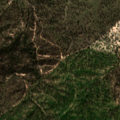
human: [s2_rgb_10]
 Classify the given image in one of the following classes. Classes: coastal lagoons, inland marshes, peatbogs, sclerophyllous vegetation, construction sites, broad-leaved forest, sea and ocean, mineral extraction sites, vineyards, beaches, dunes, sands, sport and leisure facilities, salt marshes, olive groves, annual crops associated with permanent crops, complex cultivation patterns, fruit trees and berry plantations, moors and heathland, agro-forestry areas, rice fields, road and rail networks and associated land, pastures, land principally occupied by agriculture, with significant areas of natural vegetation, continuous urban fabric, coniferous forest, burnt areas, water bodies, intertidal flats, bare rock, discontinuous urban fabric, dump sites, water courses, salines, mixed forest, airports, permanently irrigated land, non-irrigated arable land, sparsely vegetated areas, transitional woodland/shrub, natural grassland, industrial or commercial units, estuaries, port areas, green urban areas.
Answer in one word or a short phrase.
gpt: agro-forestry areas